Question: I have a large (150,000x7) dataframe that I intend to use for back-testing and real-time analysis of a financial market. The data represents the condition of an investment vehicle at 5 minute intervals (). It looks like this (but much longer):
'''
pTime Time Price M1 M2 M3 M4
1 <PHONE> 20:45:00 1.5518 12.21849 -0.37125 4.50549 -31.00559
2 <PHONE> 20:55:00 1.5516 11.75350 -0.81792 -1.53846 -32.12291
3 <PHONE> 21:00:00 1.5512 10.75070 -1.47438 -8.24176 -34.35754
4 <PHONE> 21:05:00 1.5514 10.23529 -1.06044 -8.46154 -33.24022
5 <PHONE> 21:10:00 1.5514 9.74790 -1.02759 -10.21978 -33.24022
6 <PHONE> 21:15:00 1.5513 9.31092 -1.17076 -11.97802 -33.79888
7 <PHONE> 21:20:00 1.5512 8.84034 -1.28428 -13.62637 -34.35754
8 <PHONE> 21:25:00 1.5509 8.07843 -1.63715 -18.24176 -36.03352
9 <PHONE> 21:30:00 1.5509 7.39496 -1.49198 -20.65934 -36.03352
10 <PHONE> 21:35:00 1.5512 7.65266 -1.03717 -18.57143 -34.35754
'''
The data is pre-loaded into R, but during my back-test I need to subset it by two criteria:
The first criteria is a sliding window to avoid peeking into the future. The window must be such that, each new 5 minute interval on the back-test shifts the whole window into the future by 5 minutes. This part I can do like this:
'''
require(zoo)
zooser <- zoo(x=tser$Close, order.by=as.POSIXct(tser$pTime, origin="1970-01-01"))
window(zooser, start=A, end=B)
'''
The second criteria is sliding window, but one that slides through 'time of day' and contains only those entries that are within 'N' minutes of the input time
Example: If the window's size is '2 hours', and the input time is '12:00PM' then the window must contain all rows with 'Time' between '10:00AM' and '2:00PM'
This is the part that I am having trouble figuring out.
Edit: My data has holes in it, two consecutive rows could be MORE than 5 minutes apart. The data looks like this (very zoomed in)

As the window moves through these gaps the number of points inside the windows should vary.
The following is my MySQL code that does what I want to do in R (same table structure):
'''
SET @qTime = Time(FROM_UNIXTIME(SAMP_endTime));
SET @inc = -1;
INSERT INTO MetIndListBuys (pTime,ArrayPos,M1,M2,M3,M4)
SELECT pTime,@inc:=@inc+1,M1,M2,M3,M4
FROM mergebuys USE INDEX ('y') WHERE pTime BETWEEN SAMP_startTime AND SAMP_endTime
AND TIME_TO_SEC(TIMEDIFF(Time,@qTime))/3600 BETWEEN 0-HourSpan AND HourSpan
;
'''
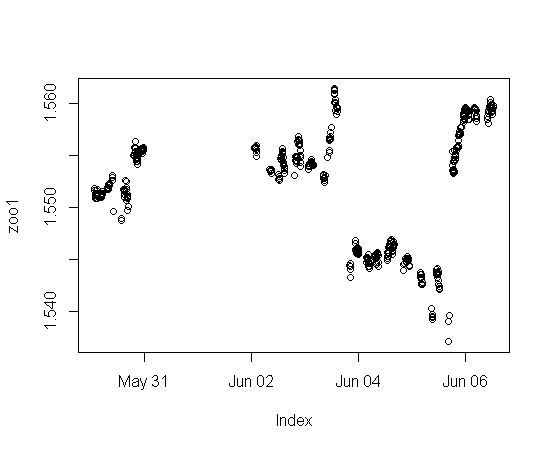
Answer: Say that you have your target time t0 on the same scale as pTime: seconds since epoch. Then t0 - pTime = (difference in the number of days since epoch between the two) + (difference in remaining seconds). Taking t0 - pTime %% (num. seconds per day) will leave us with the difference in seconds in clock arithmetic (wrapped around if the difference is negative). This suggests the following function:
'''
SecondsPerDay <- 24 * 60 * 60
within <- function(d, t0Sec, wMin) {
diff <- (d$pTime - t0Sec) %% SecondsPerDay
wSec <- 60 * wMin
return(d[diff < wSec | diff > (SecondsPerDay - wSec), ])
}
'''